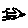
Label: bird